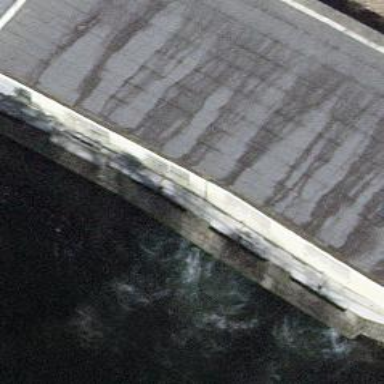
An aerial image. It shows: Hydro power generator.